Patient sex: M
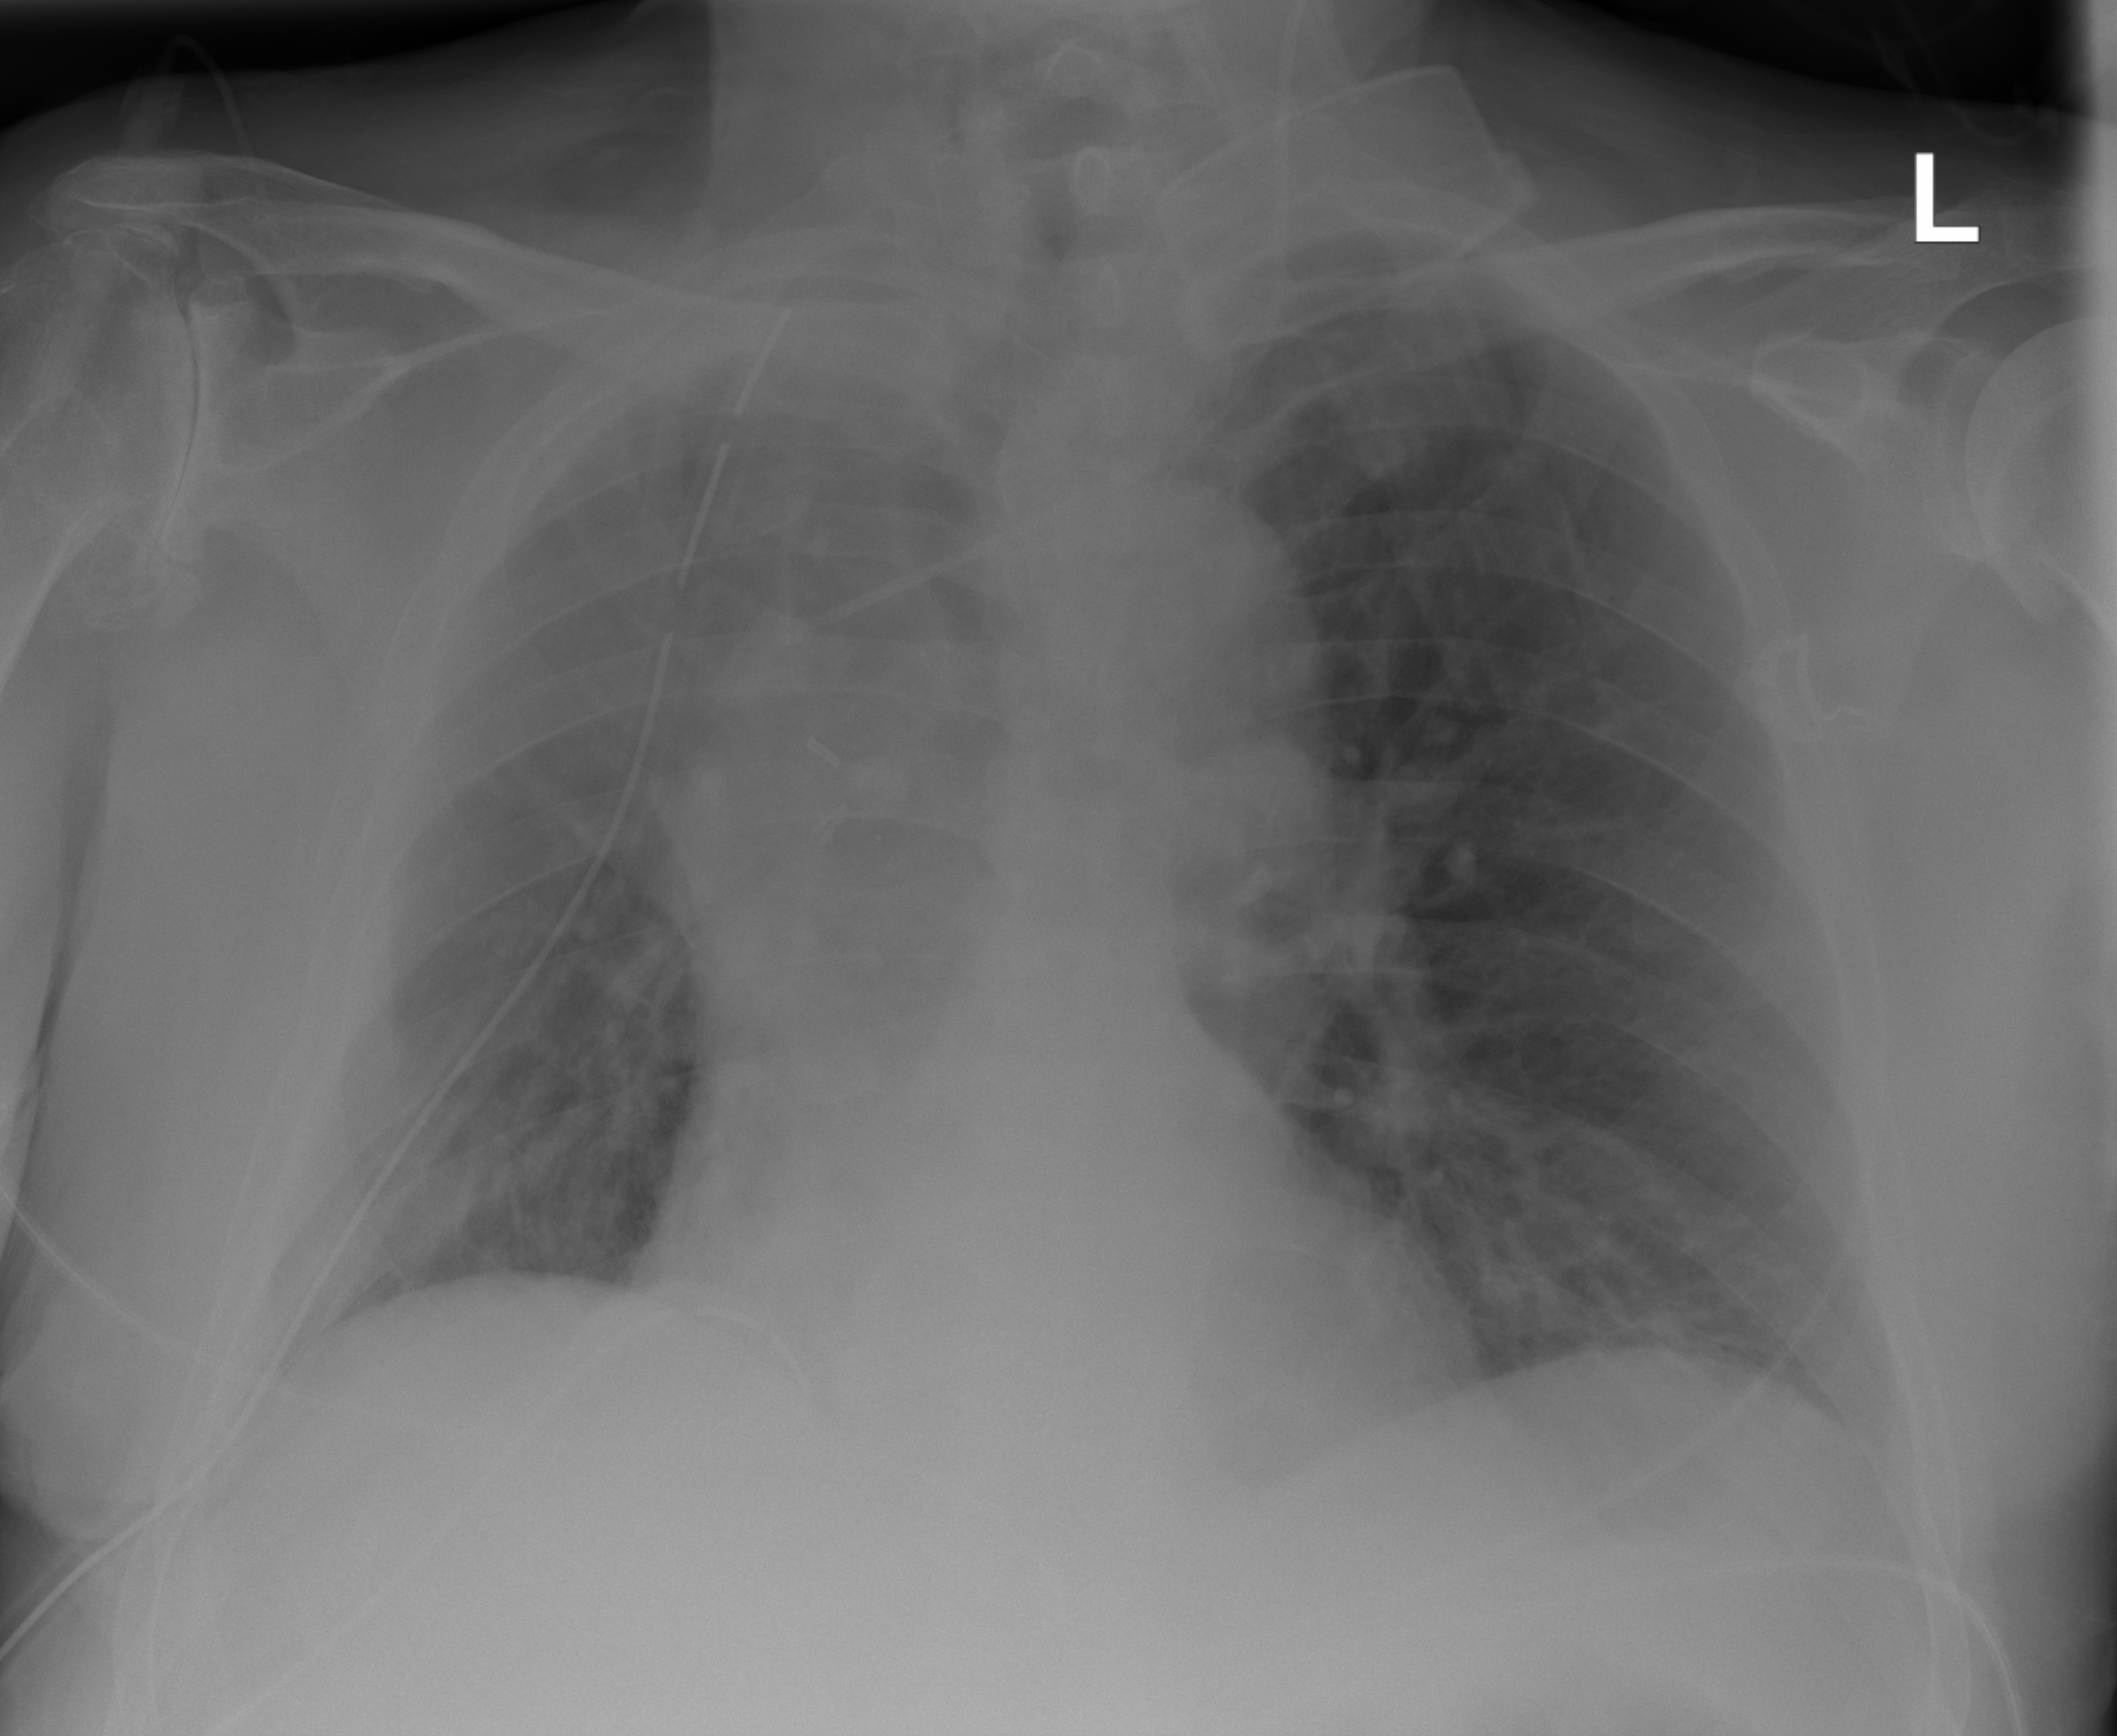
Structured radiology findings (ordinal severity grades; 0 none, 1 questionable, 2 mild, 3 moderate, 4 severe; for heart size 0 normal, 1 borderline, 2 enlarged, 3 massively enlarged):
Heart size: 0
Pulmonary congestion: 0
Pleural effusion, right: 3
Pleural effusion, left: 0
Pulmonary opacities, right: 1
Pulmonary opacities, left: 1
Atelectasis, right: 2
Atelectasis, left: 2